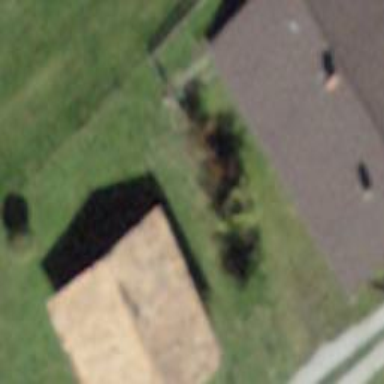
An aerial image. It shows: Rural barn.